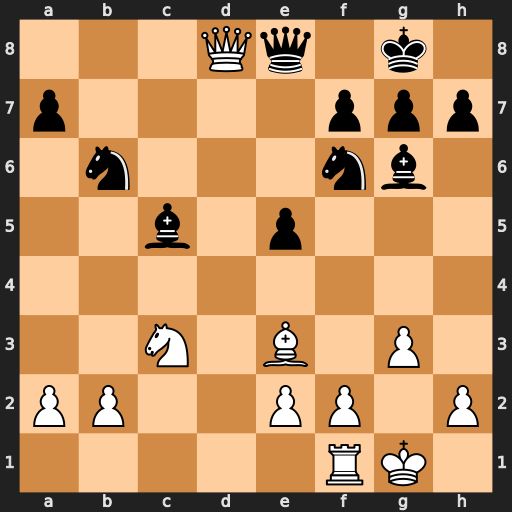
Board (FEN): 3Qq1k1/p4ppp/1n3nb1/2b1p3/8/2N1B1P1/PP2PP1P/5RK1
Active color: w
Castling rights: -
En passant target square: -
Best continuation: Qxe8+ Nxe8 Bxc5